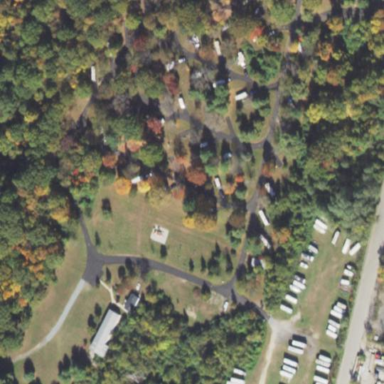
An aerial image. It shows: Picturesque park with caravan site for tourism.